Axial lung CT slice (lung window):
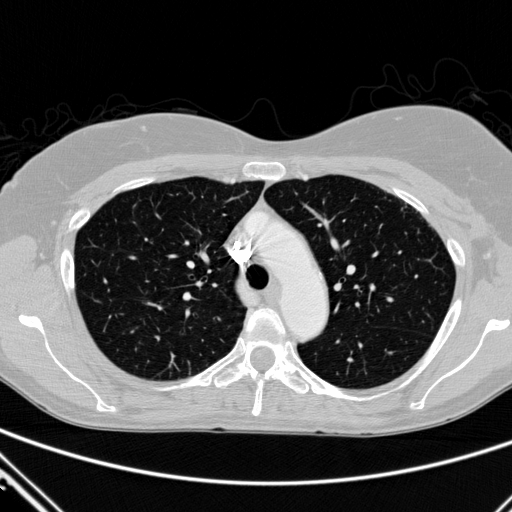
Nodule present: no